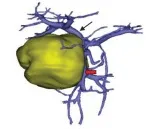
(B) The positional relationship between the tumor and the portal vein. : Portal vein; :Superior mesenteric vein.
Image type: radiology (mri)